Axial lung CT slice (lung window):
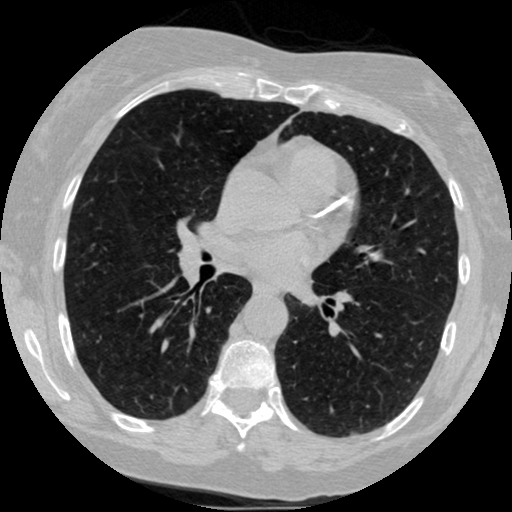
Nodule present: no